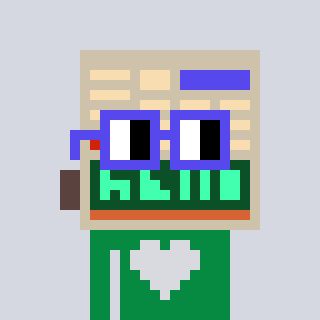
a pixel art character with square blue glasses, a calculator-shaped head and a green-colored body on a cool background